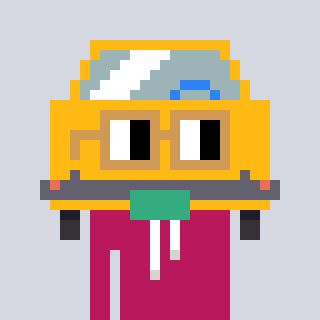
a pixel art character with square brown glasses, a taxi-shaped head and a darkpink-colored body on a cool background